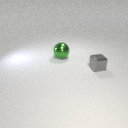
small gray metal cube in front of large green metal sphere